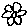
Label: flower